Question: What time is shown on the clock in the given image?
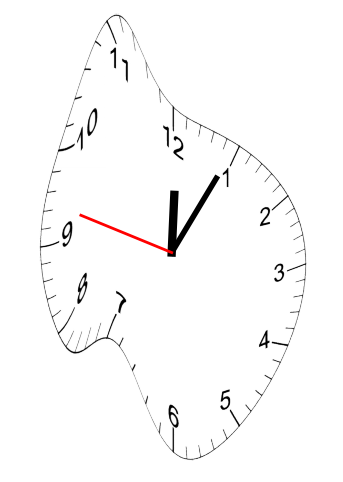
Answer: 12:04:47